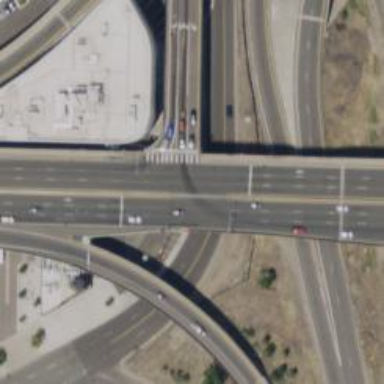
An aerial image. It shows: Bridge over motorway link with asphalt surface.